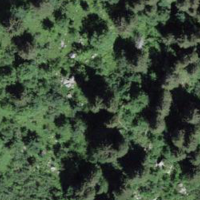
EUNIS habitat code: 44
Species observed at this site:
Aster alpinus